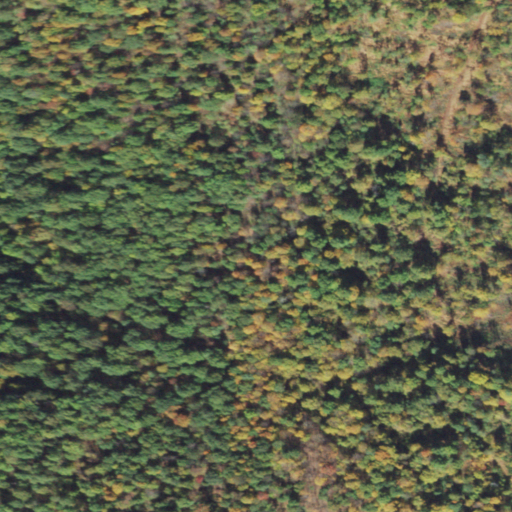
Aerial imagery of ridge(s) in Pennsylvania named Rocky Ridge containing only deciduous forest